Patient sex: M
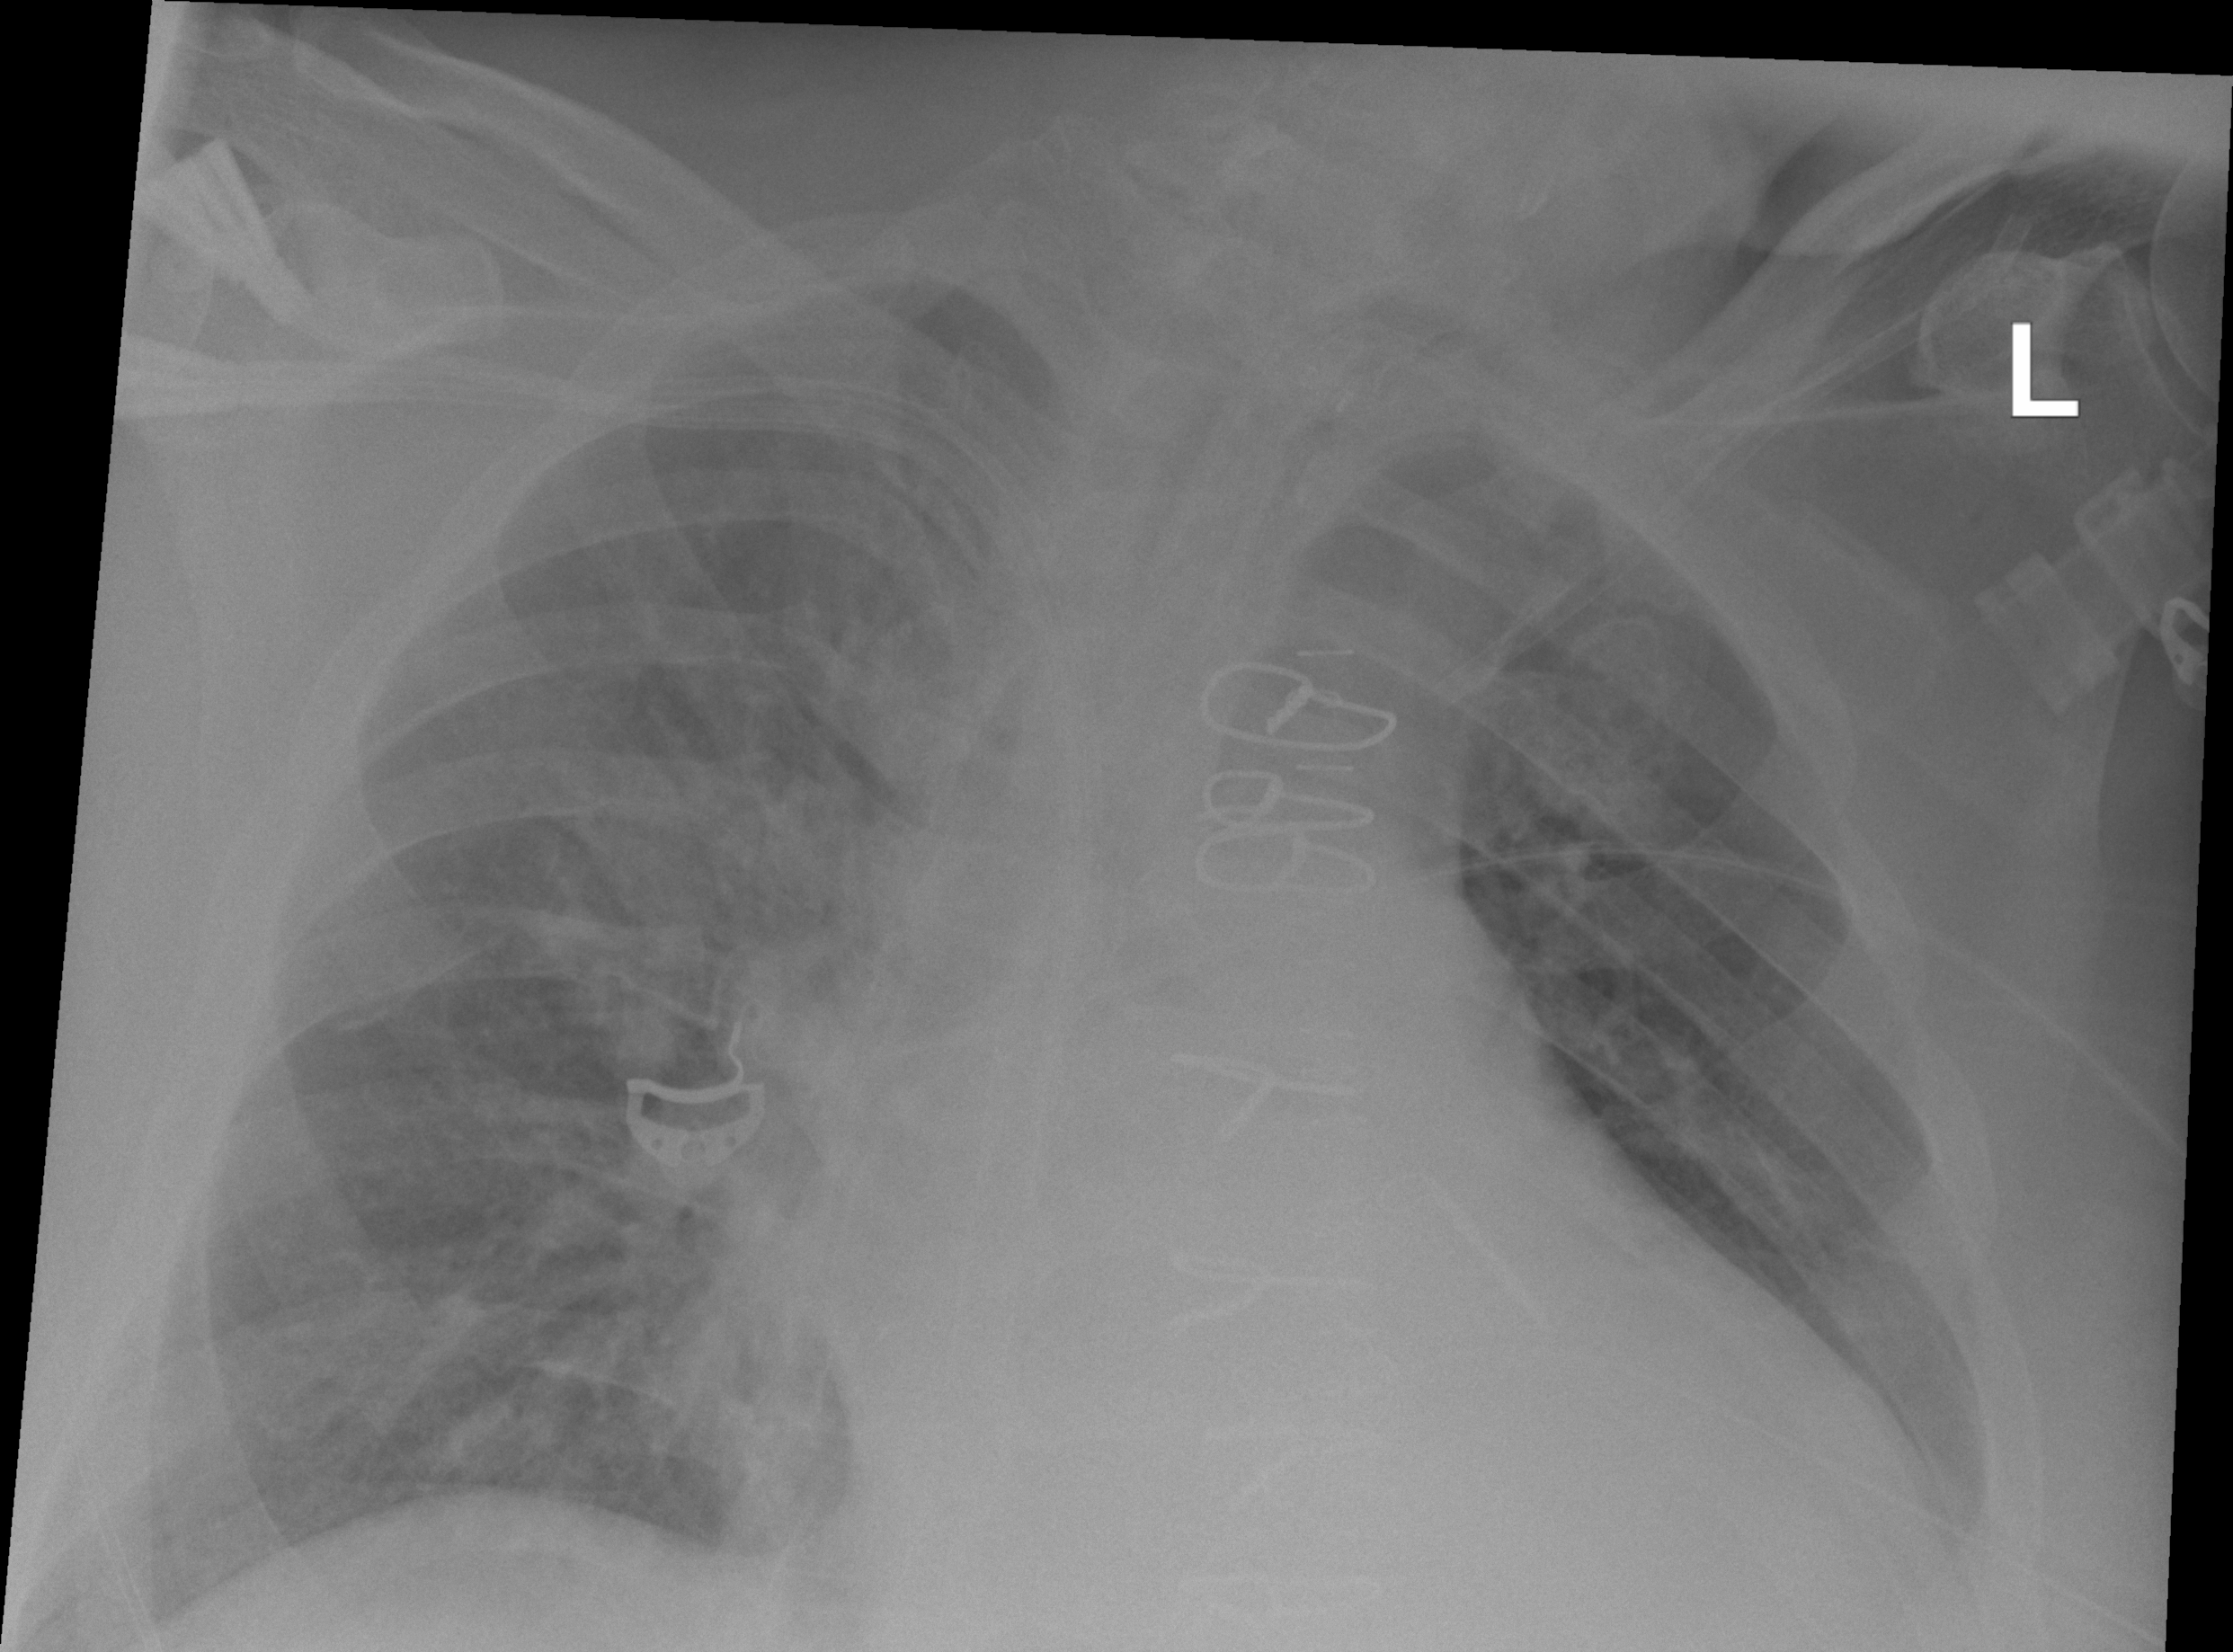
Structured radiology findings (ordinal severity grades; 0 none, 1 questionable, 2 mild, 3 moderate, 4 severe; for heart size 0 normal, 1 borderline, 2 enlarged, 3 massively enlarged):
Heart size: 2
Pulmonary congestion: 2
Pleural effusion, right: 0
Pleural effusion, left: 2
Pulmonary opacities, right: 0
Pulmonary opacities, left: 0
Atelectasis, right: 0
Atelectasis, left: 0